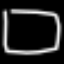
Label: square